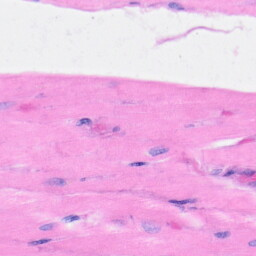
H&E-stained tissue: Heart